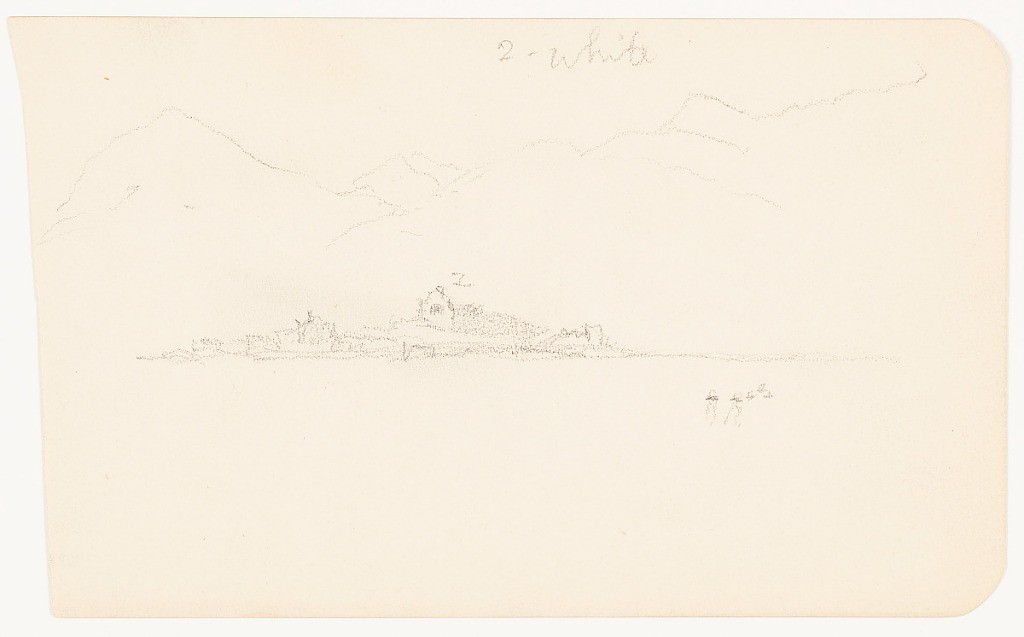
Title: Village and Mountains in Mexico
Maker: Frederic Edwin Church, American, 1826–1900
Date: January–February 1890
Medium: Graphite on off-white wove paper
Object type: Drawing
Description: Landscape sketch showing a view of a village in the mountainous landscape of Mexico. In the foreground, two figures with hats are shown walking together at lower right. In the middle distance at center, a group of buildings indicates a small village. In the middle of the village, the facade of a large structure--likely a church--is visible. A rugged mountain range with multiple sharp peaks looms over the scene as it extends across the horizon in the background.